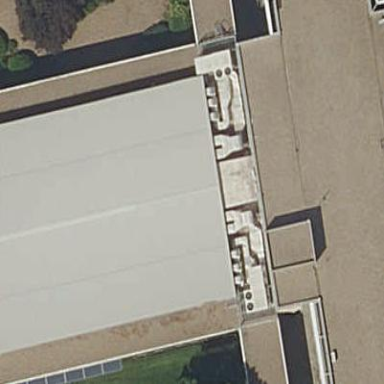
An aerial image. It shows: The building has flat concrete roof.